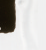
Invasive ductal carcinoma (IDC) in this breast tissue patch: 0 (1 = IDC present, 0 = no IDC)